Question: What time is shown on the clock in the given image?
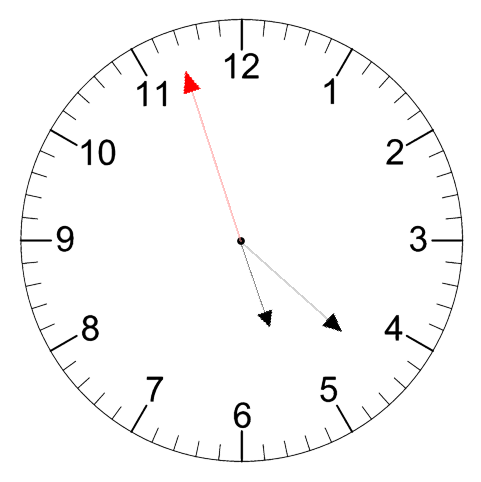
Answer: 05:21:57